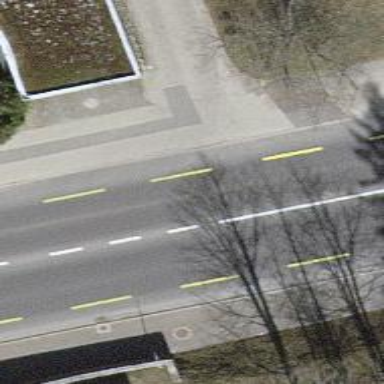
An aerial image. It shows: Cycleway.